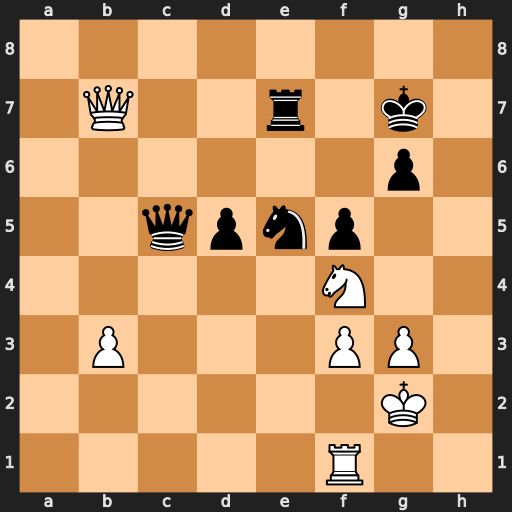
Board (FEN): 8/1Q2r1k1/6p1/2qpnp2/5N2/1P3PP1/6K1/5R2
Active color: w
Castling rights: -
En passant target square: -
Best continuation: Ne6+ Kf7 Nxc5 Rxb7 Nxb7